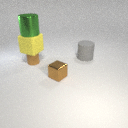
large gray rubber cylinder to the right of small brown metal cube